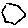
Label: hexagon